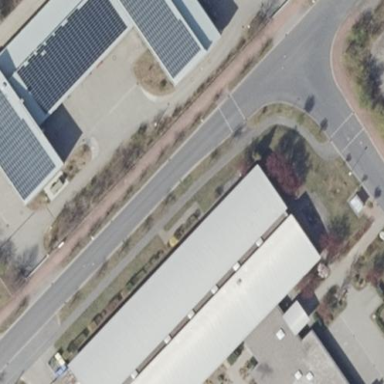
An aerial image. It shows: Industrial building.